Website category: university
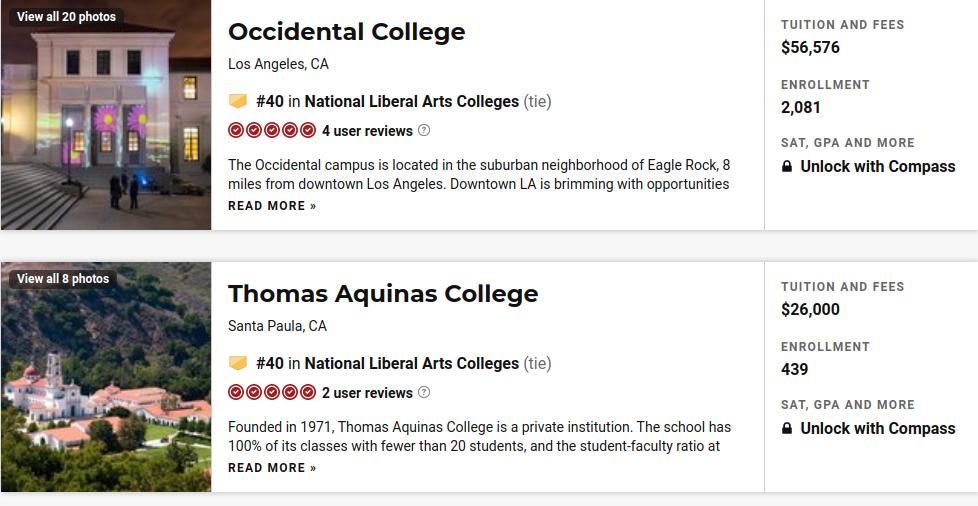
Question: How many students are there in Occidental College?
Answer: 2,081

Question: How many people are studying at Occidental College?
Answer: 2,081

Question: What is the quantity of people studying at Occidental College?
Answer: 2,081

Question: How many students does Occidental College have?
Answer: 2,081

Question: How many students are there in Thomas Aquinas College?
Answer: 439

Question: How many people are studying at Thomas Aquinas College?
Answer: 439

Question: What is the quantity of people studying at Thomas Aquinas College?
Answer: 439

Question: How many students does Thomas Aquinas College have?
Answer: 439

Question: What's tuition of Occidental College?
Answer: $56,576

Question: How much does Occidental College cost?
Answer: $56,576

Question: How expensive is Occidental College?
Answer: $56,576

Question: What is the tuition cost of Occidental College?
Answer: $56,576

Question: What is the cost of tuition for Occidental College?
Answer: $56,576

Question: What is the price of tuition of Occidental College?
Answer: $56,576

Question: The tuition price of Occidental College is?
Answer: $56,576

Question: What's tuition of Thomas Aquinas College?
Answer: $26,000

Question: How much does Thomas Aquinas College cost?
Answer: $26,000

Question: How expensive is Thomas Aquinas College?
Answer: $26,000

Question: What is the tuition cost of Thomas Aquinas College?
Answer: $26,000

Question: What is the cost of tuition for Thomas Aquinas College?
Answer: $26,000

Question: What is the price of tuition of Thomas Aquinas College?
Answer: $26,000

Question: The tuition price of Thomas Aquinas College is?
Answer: $26,000

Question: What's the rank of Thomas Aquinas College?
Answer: #40

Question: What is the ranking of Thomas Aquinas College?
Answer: #40

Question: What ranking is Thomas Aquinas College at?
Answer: #40

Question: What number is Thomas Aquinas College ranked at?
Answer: #40

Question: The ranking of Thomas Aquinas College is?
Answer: #40

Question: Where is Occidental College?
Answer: Los Angeles, CA

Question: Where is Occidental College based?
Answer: Los Angeles, CA

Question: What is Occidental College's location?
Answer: Los Angeles, CA

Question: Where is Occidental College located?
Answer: Los Angeles, CA

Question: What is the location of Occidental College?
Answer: Los Angeles, CA

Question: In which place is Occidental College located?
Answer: Los Angeles, CA

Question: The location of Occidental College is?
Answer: Los Angeles, CA

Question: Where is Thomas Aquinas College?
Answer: Santa Paula, CA

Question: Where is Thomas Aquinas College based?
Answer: Santa Paula, CA

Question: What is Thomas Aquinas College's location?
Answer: Santa Paula, CA

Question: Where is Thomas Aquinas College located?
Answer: Santa Paula, CA

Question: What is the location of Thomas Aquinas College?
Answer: Santa Paula, CA

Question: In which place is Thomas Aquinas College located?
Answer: Santa Paula, CA

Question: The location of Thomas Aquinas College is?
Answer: Santa Paula, CA

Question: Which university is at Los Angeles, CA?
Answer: Occidental College

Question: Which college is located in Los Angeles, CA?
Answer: Occidental College

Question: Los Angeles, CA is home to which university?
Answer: Occidental College

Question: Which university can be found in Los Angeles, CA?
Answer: Occidental College

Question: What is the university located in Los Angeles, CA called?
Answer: Occidental College

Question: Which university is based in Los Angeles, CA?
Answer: Occidental College

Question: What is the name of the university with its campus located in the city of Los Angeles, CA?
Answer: Occidental College

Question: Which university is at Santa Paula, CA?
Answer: Thomas Aquinas College

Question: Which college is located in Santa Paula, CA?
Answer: Thomas Aquinas College

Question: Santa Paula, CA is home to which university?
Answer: Thomas Aquinas College

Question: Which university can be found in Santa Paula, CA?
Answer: Thomas Aquinas College

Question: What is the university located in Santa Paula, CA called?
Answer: Thomas Aquinas College

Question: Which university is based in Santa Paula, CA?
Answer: Thomas Aquinas College

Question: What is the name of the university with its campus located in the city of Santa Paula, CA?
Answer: Thomas Aquinas College